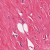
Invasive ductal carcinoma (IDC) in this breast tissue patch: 0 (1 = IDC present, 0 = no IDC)